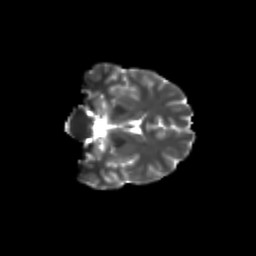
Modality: T2w
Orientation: coronal
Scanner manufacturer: siemens
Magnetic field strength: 3 T
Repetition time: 9.2 s
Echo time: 0.084 s